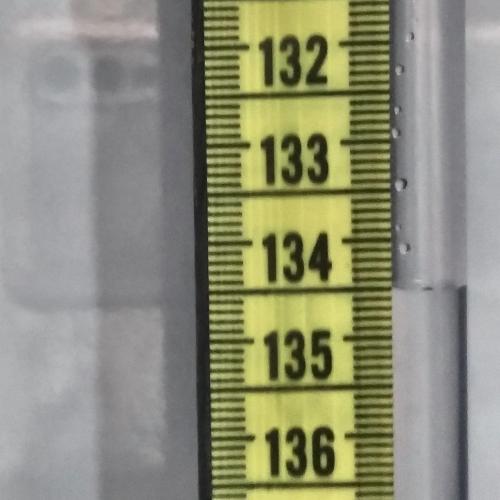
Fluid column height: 134.5 cm